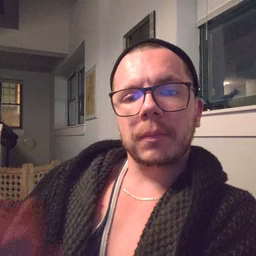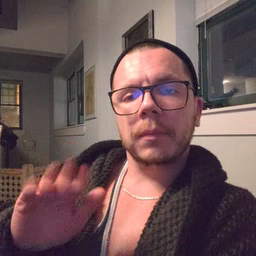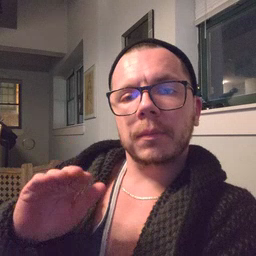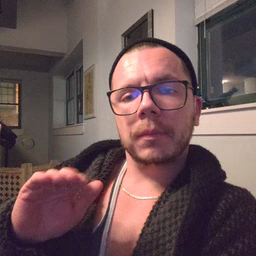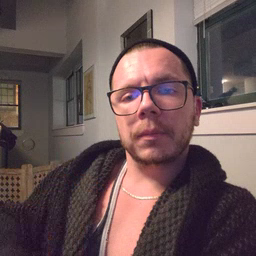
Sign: bye